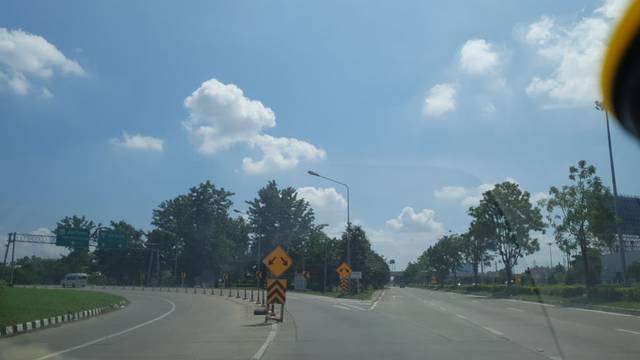
Region: Thailand
Coordinates: 18.768, 99.029